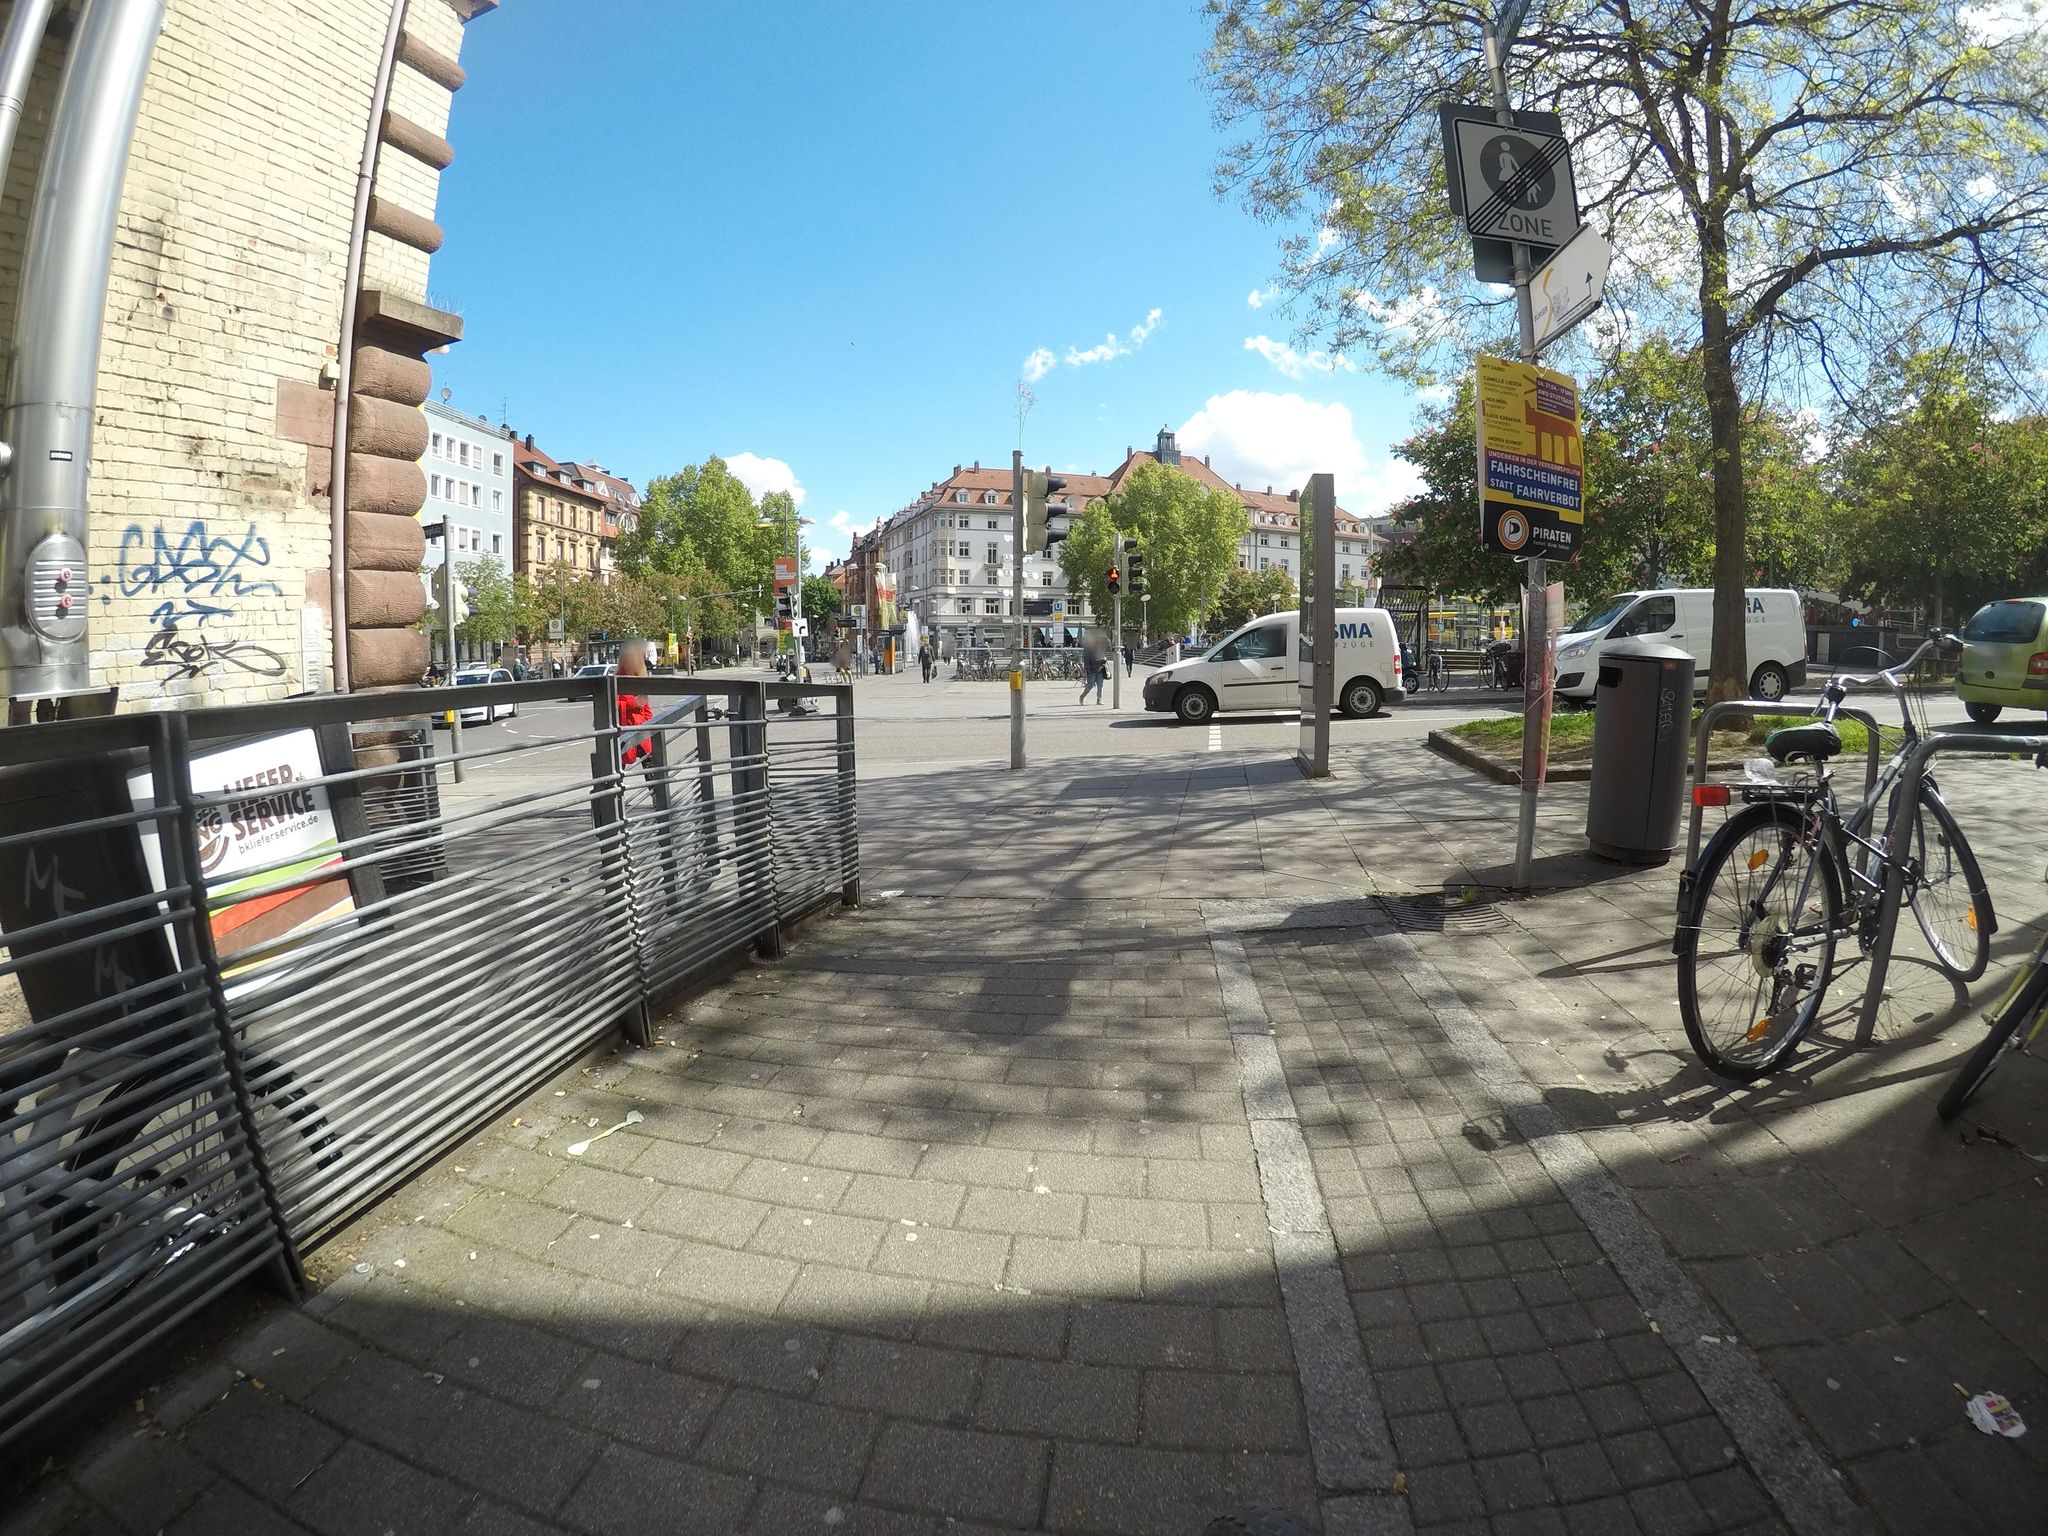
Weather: clear
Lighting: day
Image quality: good
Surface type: walking surface
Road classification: living_street, pedestrian, footway
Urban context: urban centre
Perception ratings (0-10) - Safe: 1.94, Lively: 7.24, Beautiful: 6.54, Boring: 2.35, Depressing: 5, Wealthy: 7.49